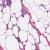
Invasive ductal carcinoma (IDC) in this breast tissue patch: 0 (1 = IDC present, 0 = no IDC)